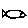
Label: fish